Question: I am Developing a Blog Application with Codeigniter. Its style depends on Bootstrap 3. I created a table to show articles of users. i also created a row for taking actions on that article. I created a form submit buttom using 'form_submit()' Function of codeigniter form helper. But as i said its a button group so i also have two more button (one before it and one after it). I want to style this form submit as a button of button group but now it is looking as whole new button. Here's my Code.
'''
<?php
include_once('admin_header.php');
?>
<div class="container">
<div class="row">
<?= anchor('admin/store_article', 'Add Post', ["class"=>"btn btn-primary btn-large pull-right"]); ?>
</div>
<?php
if ($feedback = $this->session->flashdata('feedback')) :
$feedback_class = $this->session->flashdata('feedback_class'); ?>
<br>
<br>
<br>
<div class="alert alert-dismissible <?= $feedback_class ?>">
<?= $feedback ?>
</div>
<?php endif; ?>
<div class="table-responsive">
<table class="table table-striped table-hover ">
<thead>
<tr>
<th>Sr NO.</th>
<th>Article</th>
<th>Actions</th>
</tr>
</thead>
<tbody>
<?php
if(count($articles)):
$count = $this->uri->segment(3, 0);
foreach ($articles as $article):
?>
<tr>
<td><?= ++$count ?></td>
<td>
<?= $article->title; ?>
</td>
<td>
<div class="btn-group">
<?= anchor("plogi/article/{$article->id}", 'View', ['class'=>'btn btn-success']) ?>
<?= anchor("admin/edit_article/{$article->id}", "Edit", ["class"=>"btn btn-primary"]); ?>
<?=
form_open('admin/delete_article', ['class'=>'form-horizontal danger']);
echo form_hidden('article_id', $article->id);
echo form_Submit(['type'=>'submit', 'value'=>'Delete', 'class'=>'btn btn-danger']);
echo form_close();
?> <div class="btn-group">
<button type="button" class="btn btn-default dropdown-toggle" data-toggle="dropdown">
More <span class="caret"></span></button>
<ul class="dropdown-menu" role="menu">
<li><a href="#">Re Share</a></li>
<li><a href="#">Purge From Cache</a></li>
</ul>
</div>
</div></td>
</tr>
<?php
endforeach;
else:
echo "<tr><td colspan='3'>No Records Found</td></tr>";
endif;
?>
</tbody>
</table>
<?= $this->pagination->create_links(); ?>
</div>
</div>
<?php
include_once('admin_footer.php');
?>
'''
'''
public function delete_article($article_id)
{
return $this->db->delete('articles', ['id'=> $article_id]);
}
'''
'''
public function delete_article()
{
$article_id = $this->input->post('article_id');
$this->load->model('articlesmodel', 'articles');
if ($this->articles->delete_article($article_id)) {
$this->session->set_flashdata('feedback', 'Post Deleted Successfully');
$this->session->set_flashdata('feedback_class', 'alert-success');
} else {
$this->session->set_flashdata('feedback', 'Failed To Delete Post, Please Try Again');
$this->session->set_flashdata('feedback_class', 'alert-danger');
}
return redirect('admin/dashboard');
}
'''
Now it is Looking like

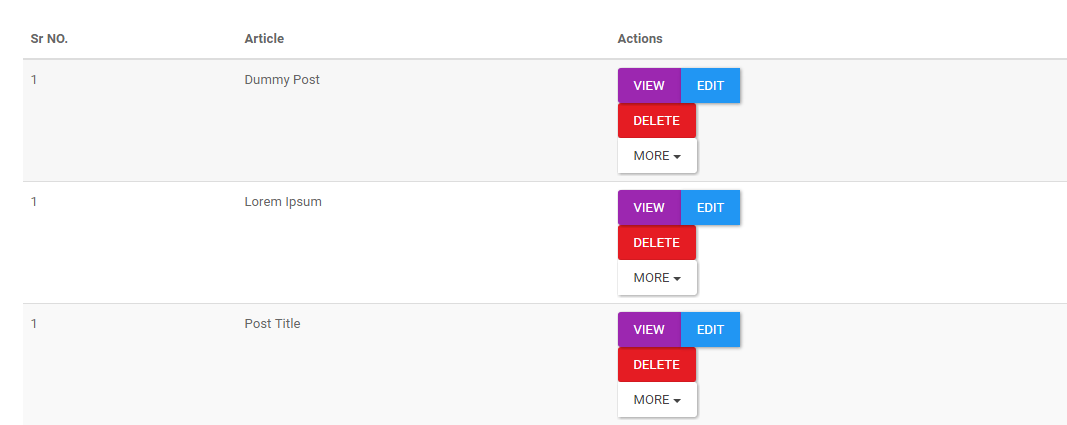
Answer: Adjusted the HTML to group all buttons.
### The code
'''
<?php
include_once('admin_header.php');
?>
<div class="container">
<div class="row">
<?= anchor('admin/store_article', 'Add Post', ["class"=>"btn btn-primary btn-large pull-right"]); ?>
</div>
<?php
if ($feedback = $this->session->flashdata('feedback')) :
$feedback_class = $this->session->flashdata('feedback_class'); ?>
<br>
<br>
<br>
<div class="alert alert-dismissible <?= $feedback_class ?>">
<?= $feedback ?>
</div>
<?php endif; ?>
<div class="table-responsive">
<table class="table table-striped table-hover ">
<thead>
<tr>
<th>Sr NO.</th>
<th>Article</th>
<th>Actions</th>
</tr>
</thead>
<tbody>
<?php
if(count($articles)):
$count = $this->uri->segment(3, 0);
foreach ($articles as $article):
?>
<tr>
<td><?= ++$count ?></td>
<td>
<?= $article->title; ?>
</td>
<td>
<form id="<?= $article->id ?>" action="<?= site_url("admin/delete_article") ?>">
<input type="hidden" name="article_id" value="<?= $article->id ?>">
</form>
<div class="btn-group">
<a href="#" class="btn btn-info">View</a>
<a class="btn btn-primary" href="<?= site_url("admin/edit_article/{$article->id}") ?>">Edit</a>
<button type="submit" form="<?= $article->id ?>" value="" class="btn btn-danger">Delete</button>
<button type="button" class="btn btn-default dropdown-toggle" data-toggle="dropdown">
More <span class="caret"></span></button>
<ul class="dropdown-menu" role="menu">
<li><a href="#">Re Share</a></li>
<li><a href="#">Purge From Cache</a></li>
</ul>
</div>
</td>
</tr>
<?php
endforeach;
else:
echo "<tr><td colspan='3'>No Records Found</td></tr>";
endif;
?>
</tbody>
</table>
<?= $this->pagination->create_links(); ?>
</div>
</div>
<?php
include_once('admin_footer.php');
?>
'''
### Things to note
- -
Goodluck!